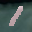
Label: 1